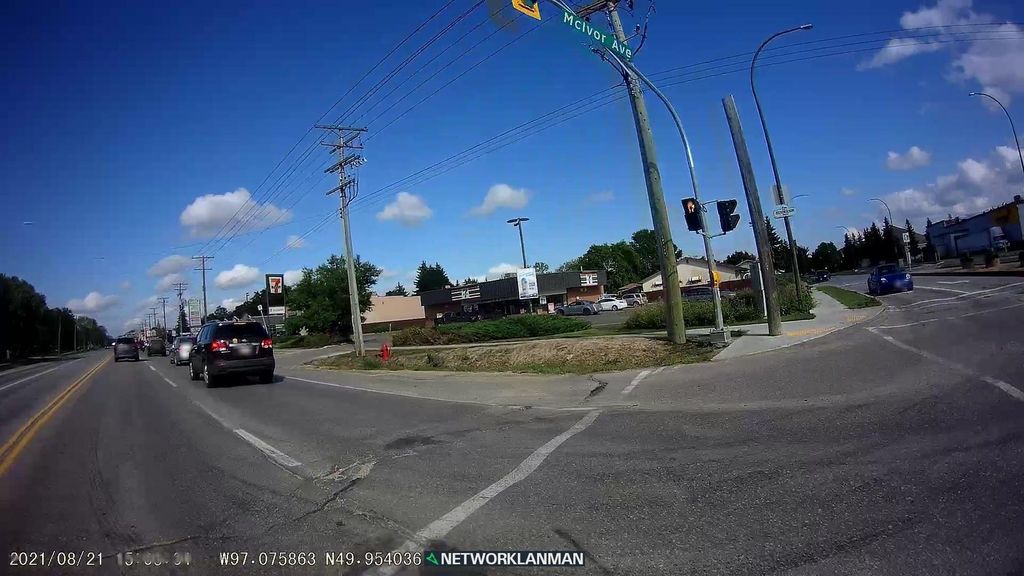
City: winnipeg